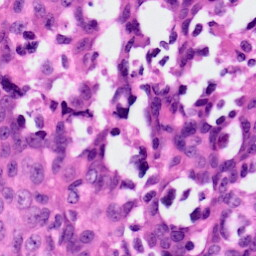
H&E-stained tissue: Ovarian